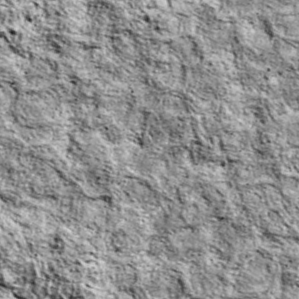
Label: non_frost